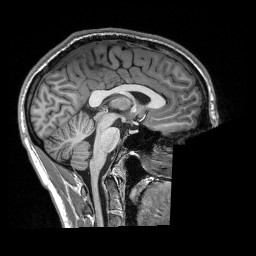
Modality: T1w
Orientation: sagittal